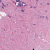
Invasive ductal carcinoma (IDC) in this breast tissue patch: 1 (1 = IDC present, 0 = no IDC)